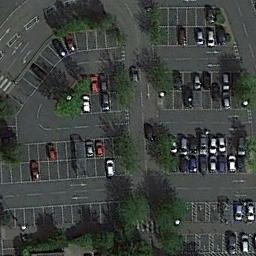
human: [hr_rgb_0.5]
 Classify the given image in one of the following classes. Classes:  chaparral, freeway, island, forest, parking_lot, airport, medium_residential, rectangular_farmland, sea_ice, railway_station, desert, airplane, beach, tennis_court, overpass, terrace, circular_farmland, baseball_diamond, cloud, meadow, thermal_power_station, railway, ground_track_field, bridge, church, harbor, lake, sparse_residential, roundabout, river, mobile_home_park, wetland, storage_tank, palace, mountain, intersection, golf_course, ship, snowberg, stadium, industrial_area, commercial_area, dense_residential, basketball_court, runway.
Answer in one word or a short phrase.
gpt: parking_lot